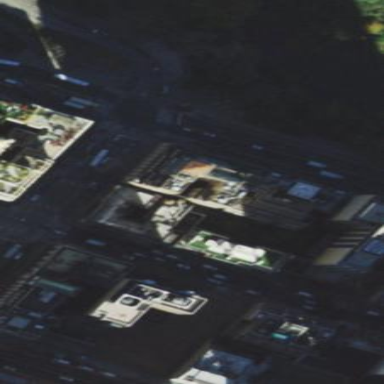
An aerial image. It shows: Hotel building.